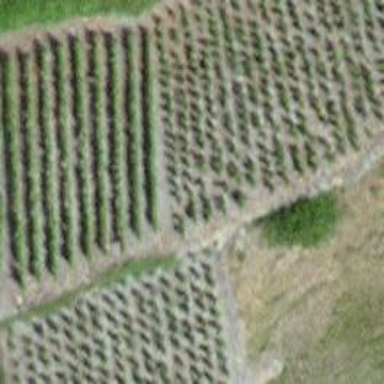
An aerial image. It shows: Vineyard where grapes are grown.